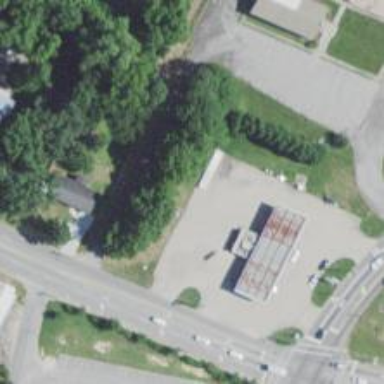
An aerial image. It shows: Convenience shop.